Question: In my app i use bootstrap. And . And now i have one trouble: if my modal is very big (by height) - i get two side scroll bars...
is it real to scroll modal only with one scroll bar?
part of html-css:
'''
html{
overflow-y: scroll;
}
html, body {
height: 100%;
}
'''
what i mean is here:

and here is plunker:
<URL>
is it real to use only one scroll? And how?
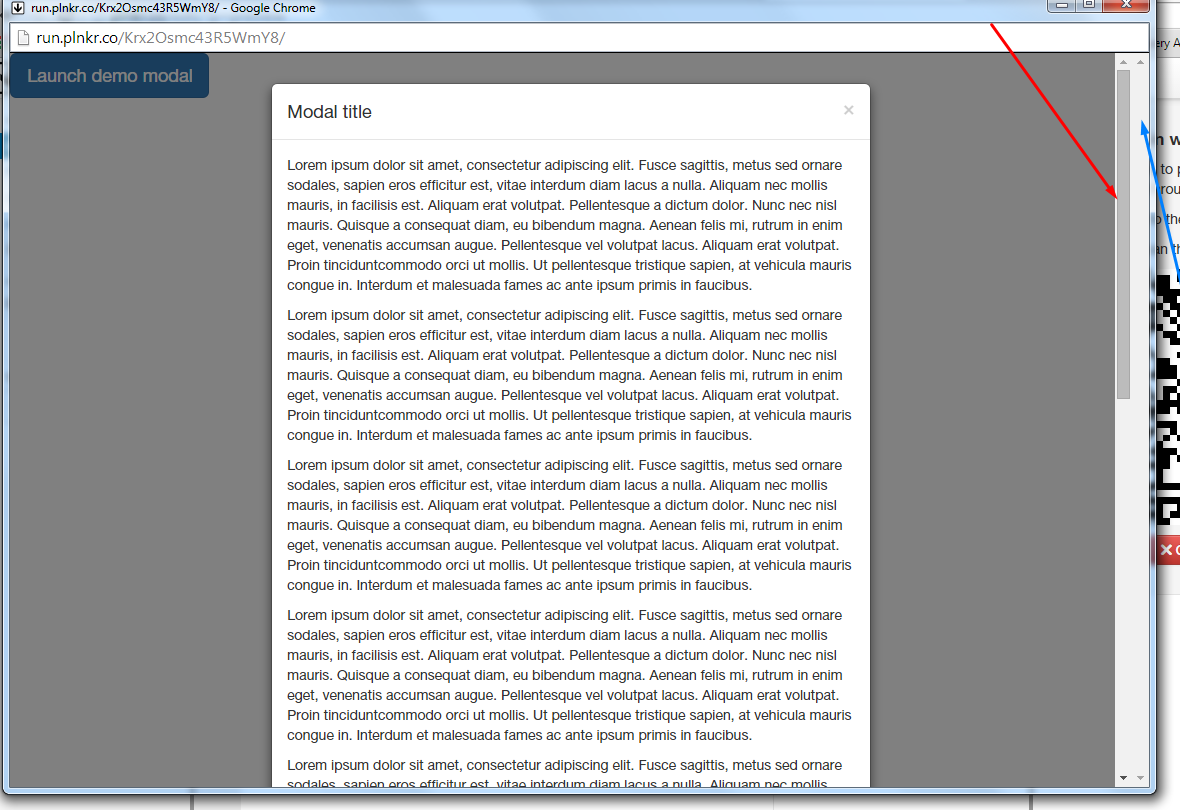
Answer: Ok, i didnt realize you had updated your question to say that you MUST have it set like that. In that case you need to add jQuery. I would try something like this:
'''
$("#myModal").on("show.modal.bs", function(){
$('html').css("overflow-y", "hidden");
});
$("#myModal").on("hidden.modal.bs", function(){
$('html').css("overflow-y", "scroll");
});
'''